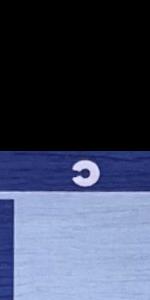
Label: Empty